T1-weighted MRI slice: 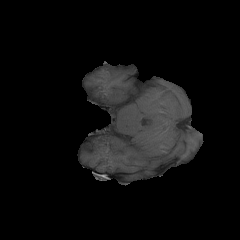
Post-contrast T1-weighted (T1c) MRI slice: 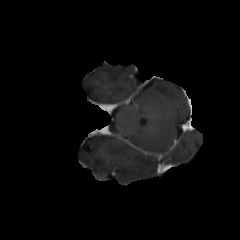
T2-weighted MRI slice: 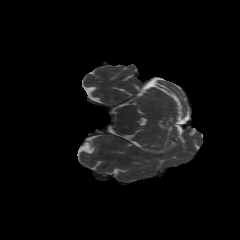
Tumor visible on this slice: yes